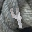
Label: 4